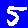
Digit: 5